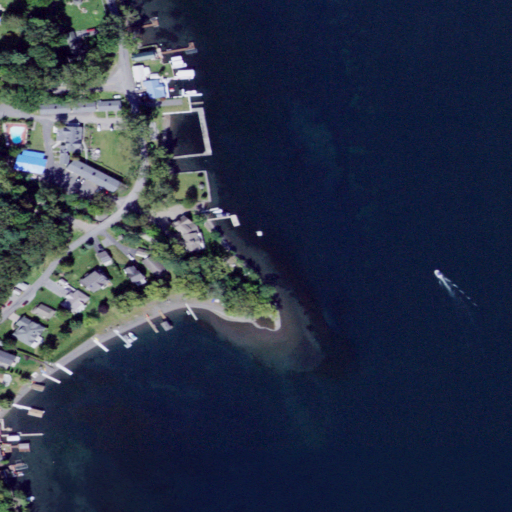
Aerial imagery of cape in New York named Plum Point containing open water, low intensity development, medium intensity development, open development, deciduous forest, herbaceous wetlands, mixed forest, barren land, and shrub